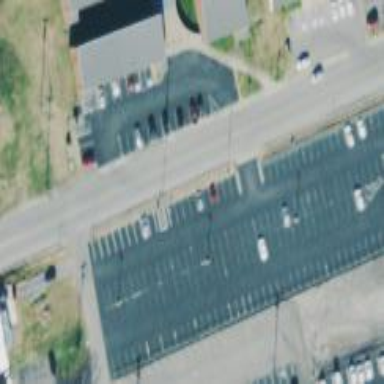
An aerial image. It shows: Parking area with asphalt surface. It is park and ride for buses.